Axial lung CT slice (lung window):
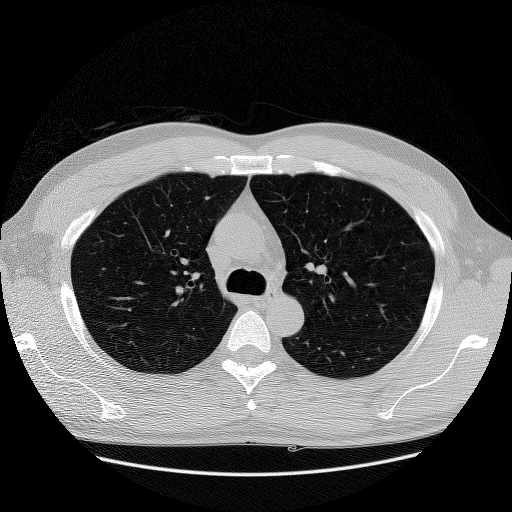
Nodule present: no